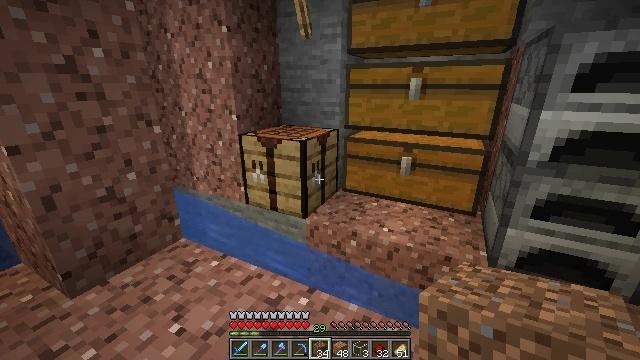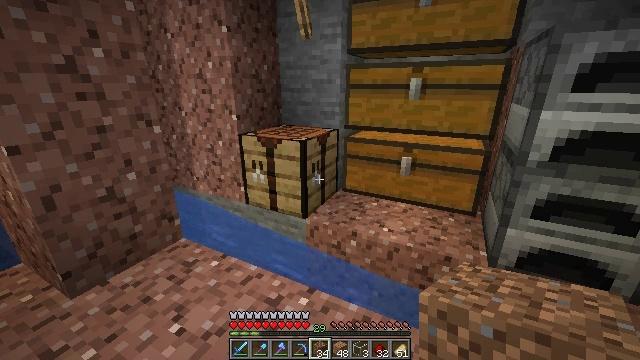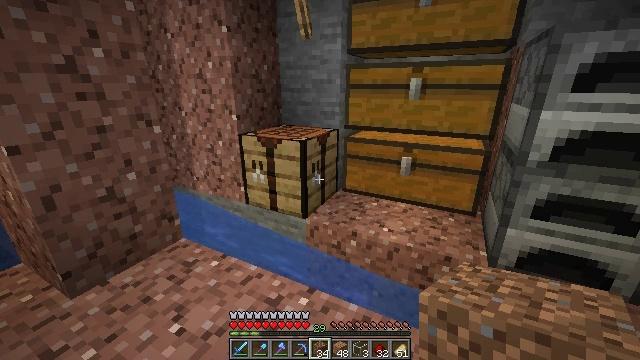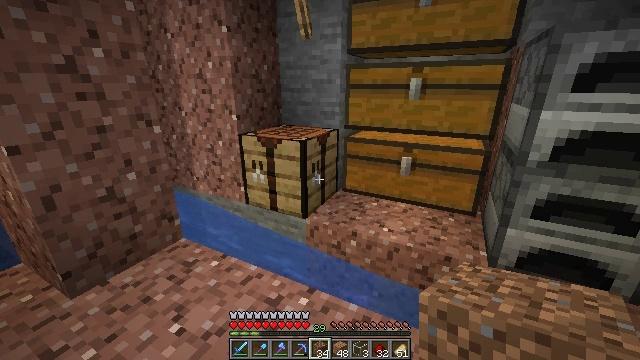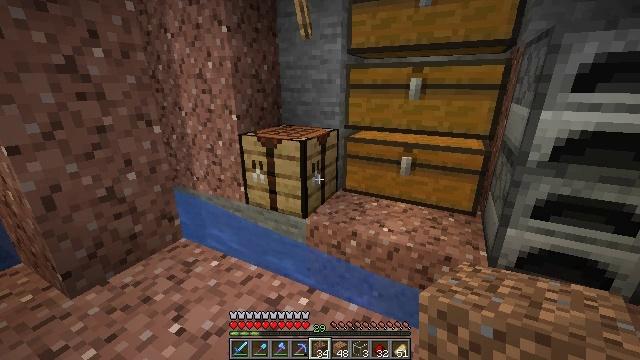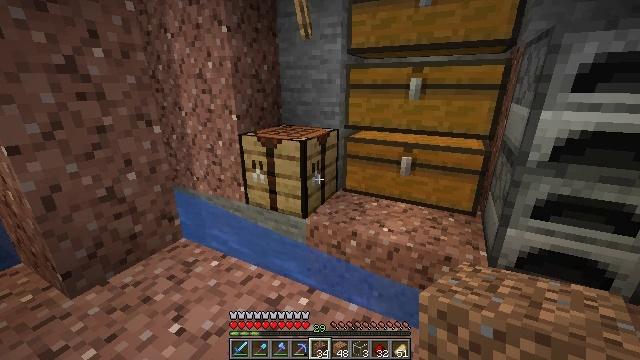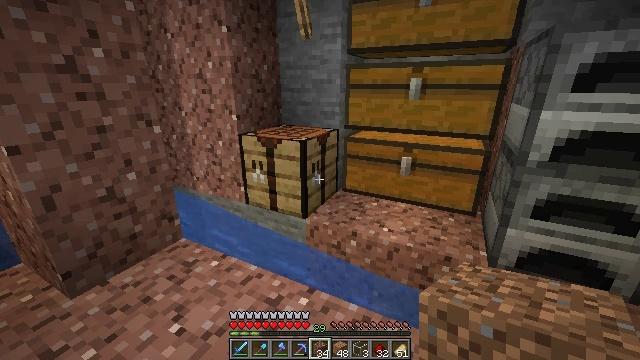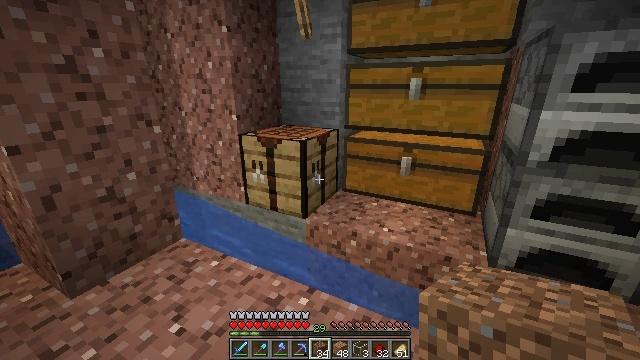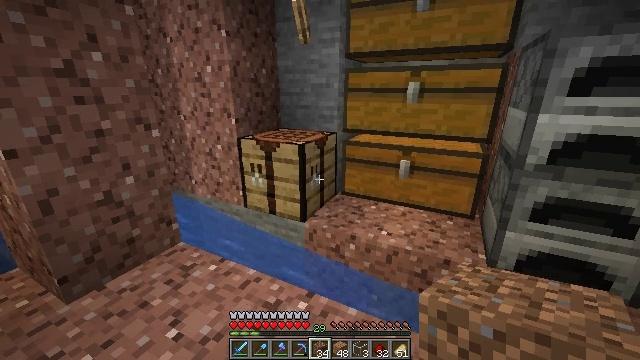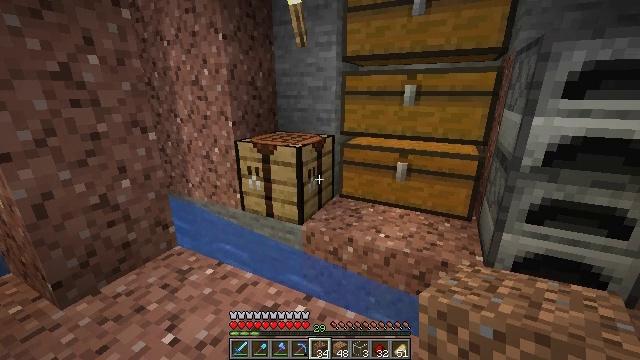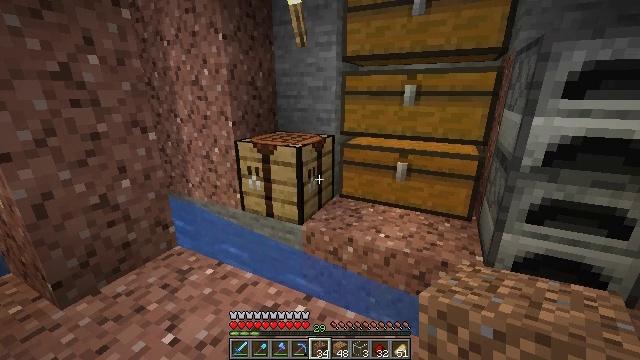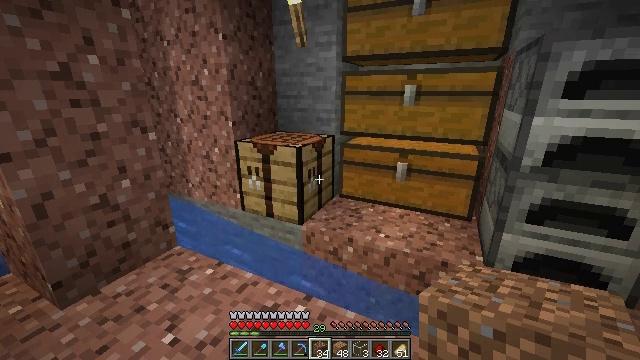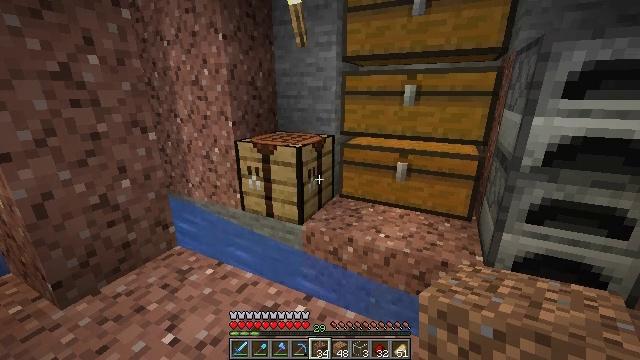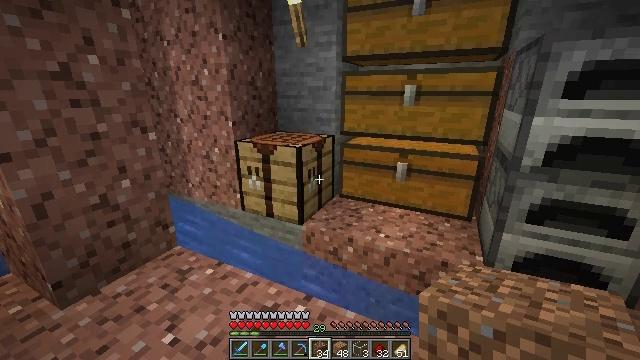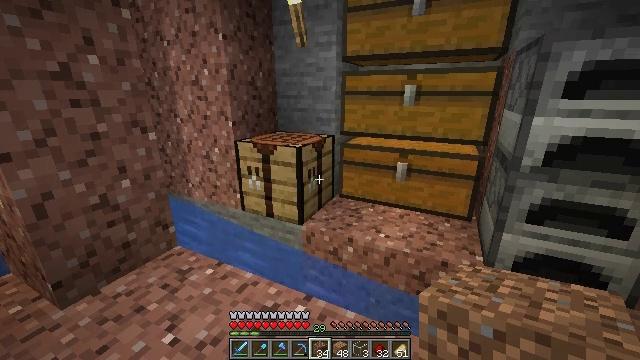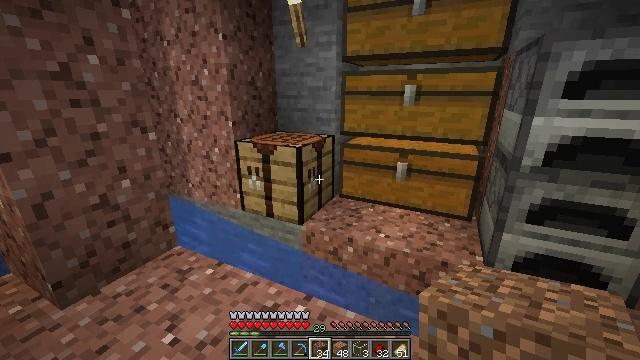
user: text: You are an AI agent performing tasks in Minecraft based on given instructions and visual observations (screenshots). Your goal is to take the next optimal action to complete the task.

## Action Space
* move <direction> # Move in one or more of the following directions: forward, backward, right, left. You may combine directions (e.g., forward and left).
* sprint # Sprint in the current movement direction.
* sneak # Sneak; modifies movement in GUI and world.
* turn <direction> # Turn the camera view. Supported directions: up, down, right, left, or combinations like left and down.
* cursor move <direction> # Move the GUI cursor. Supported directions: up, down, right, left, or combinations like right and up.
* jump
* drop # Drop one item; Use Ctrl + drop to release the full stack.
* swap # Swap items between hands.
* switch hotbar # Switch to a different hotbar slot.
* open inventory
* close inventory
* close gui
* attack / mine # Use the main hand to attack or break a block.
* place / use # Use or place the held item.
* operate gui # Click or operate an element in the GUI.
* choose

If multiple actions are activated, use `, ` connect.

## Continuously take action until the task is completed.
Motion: motion action
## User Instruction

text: Craft a golden helmet.
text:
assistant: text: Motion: no_op
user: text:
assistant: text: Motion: no_op
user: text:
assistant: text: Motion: no_op
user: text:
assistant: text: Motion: no_op
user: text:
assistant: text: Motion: no_op
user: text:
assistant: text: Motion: no_op
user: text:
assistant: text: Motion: no_op
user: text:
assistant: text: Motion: no_op
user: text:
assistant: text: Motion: no_op
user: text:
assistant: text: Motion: no_op
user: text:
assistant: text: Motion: no_op
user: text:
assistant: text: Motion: no_op
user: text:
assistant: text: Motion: no_op
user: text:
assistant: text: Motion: no_op
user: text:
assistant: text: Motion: no_op
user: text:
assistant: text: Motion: no_op
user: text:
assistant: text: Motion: no_op
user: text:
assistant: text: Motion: no_op
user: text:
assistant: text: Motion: no_op
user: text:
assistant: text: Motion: no_op
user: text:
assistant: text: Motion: no_op
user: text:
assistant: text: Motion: no_op
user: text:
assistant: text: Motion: no_op
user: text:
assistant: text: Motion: no_op
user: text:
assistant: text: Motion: no_op
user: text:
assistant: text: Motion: no_op
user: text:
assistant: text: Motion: no_op
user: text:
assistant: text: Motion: no_op
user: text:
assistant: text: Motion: no_op
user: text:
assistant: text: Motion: no_op